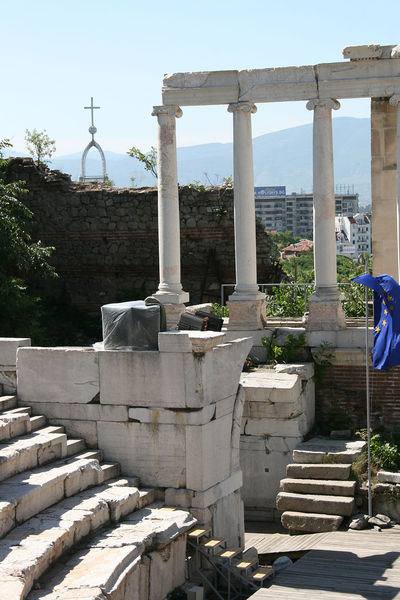
Titel: Römisches Amphitheater
Institution: Plovdiv
Schlagwörter: berg, blau, himmel, schatten, weiß, grün, fenster, licht, marmor, schwarz, säule, säulen, haus, architektur, stein, steine, häuser, hügel, kirche, pflanzen, theater, italien, fahne, flagge, mast, berge, mauer, dunst, treppe, stufen, foto, fotografie, fugen, ruine, kreuz, palazzo, sterne, rom, quader, antik, griechenland, zerstört, tempel, bau, römisch, europa, kruez, hochhaus, hochhäuser, griechsich, erhalten, bulgarien, saule, union, euro, europafahne, berl